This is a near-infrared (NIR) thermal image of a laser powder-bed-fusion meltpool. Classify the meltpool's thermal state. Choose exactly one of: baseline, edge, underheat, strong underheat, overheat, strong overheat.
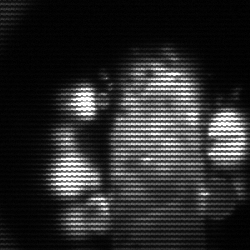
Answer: strong underheat